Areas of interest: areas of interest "Industrial Building"
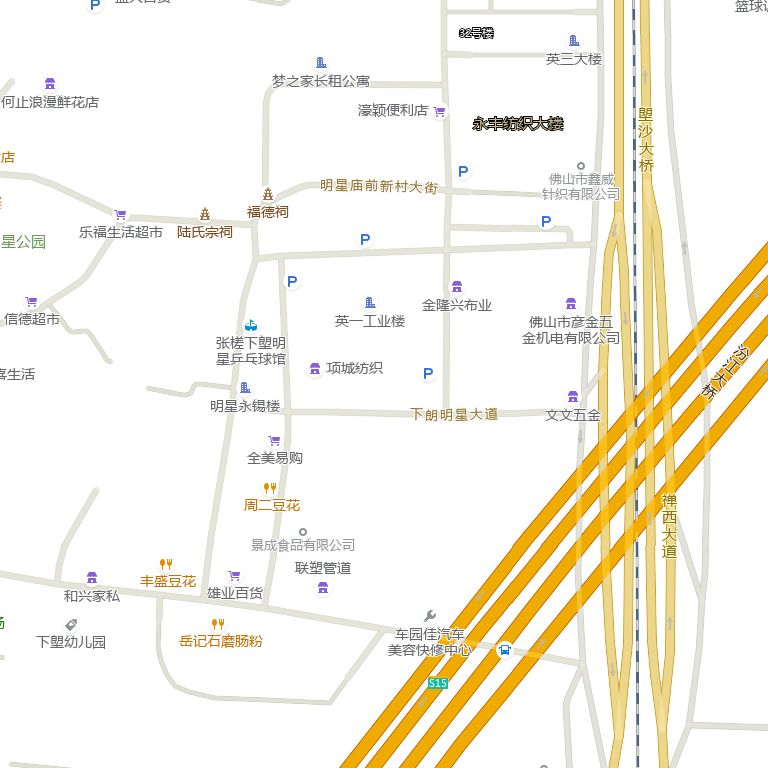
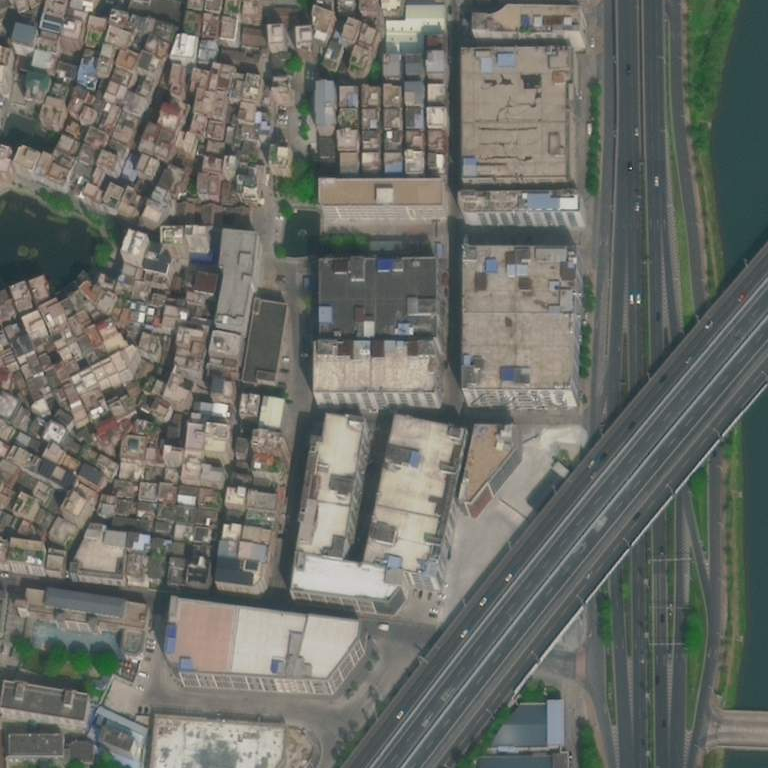